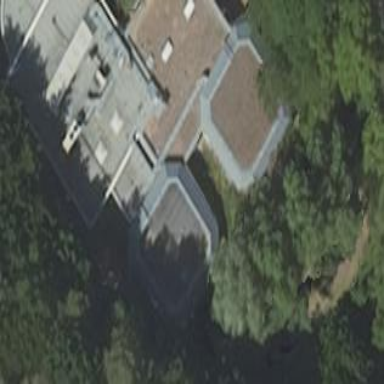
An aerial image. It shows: Hospital building with flat roof.